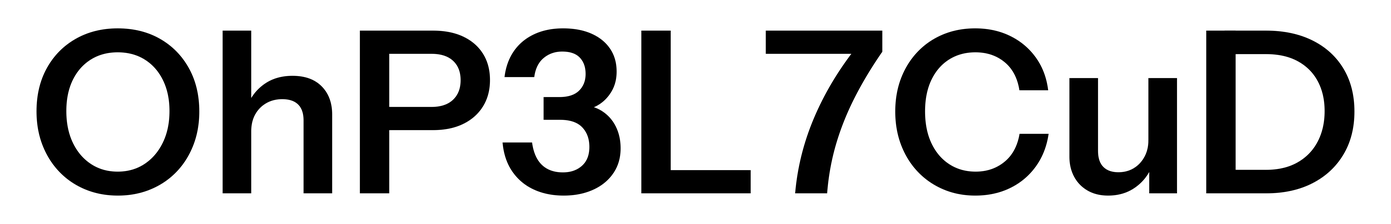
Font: InstrumentSans_SemiBold